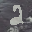
Label: 2